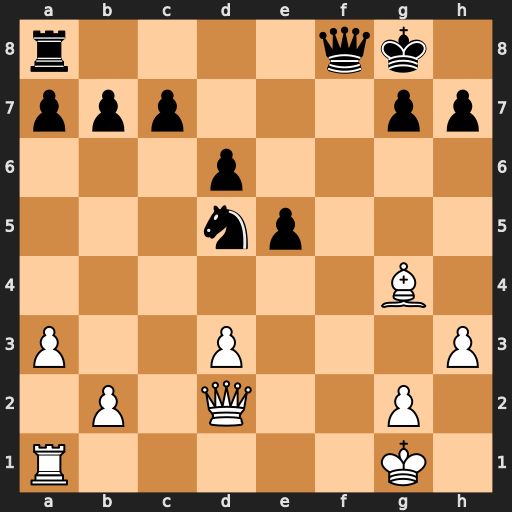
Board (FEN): r4qk1/ppp3pp/3p4/3np3/6B1/P2P3P/1P1Q2P1/R5K1
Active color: w
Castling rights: -
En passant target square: -
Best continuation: Be6+ Kh8 Bxd5